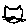
Label: cat